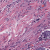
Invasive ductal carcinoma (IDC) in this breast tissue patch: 1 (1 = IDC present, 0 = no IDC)